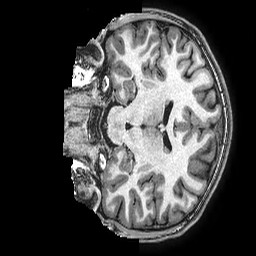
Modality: T1w
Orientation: coronal
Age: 16
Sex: male
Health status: ill
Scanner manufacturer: ge
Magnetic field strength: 3 T
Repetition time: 0.0077 s
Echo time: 0.003436 s